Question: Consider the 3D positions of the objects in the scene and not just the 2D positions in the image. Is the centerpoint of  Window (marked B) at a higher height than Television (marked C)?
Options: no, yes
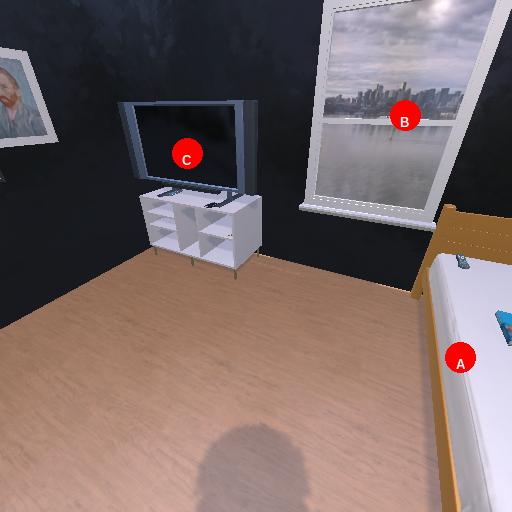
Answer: no